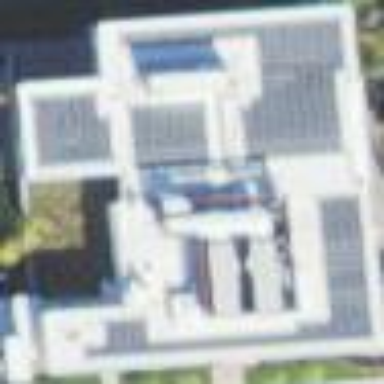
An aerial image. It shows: University building.